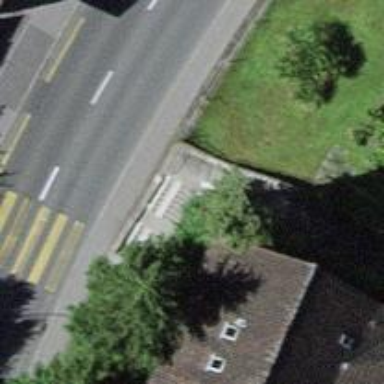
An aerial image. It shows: Road with steps.